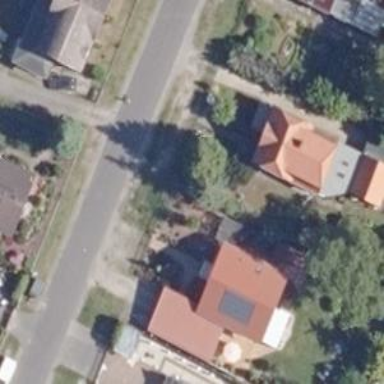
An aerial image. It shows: Residential road with asphalt surface and no sidewalk.